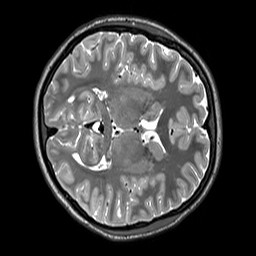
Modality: T2w
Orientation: axial
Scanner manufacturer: siemens
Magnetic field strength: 3 T
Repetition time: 3.2 s
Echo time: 0.406 s